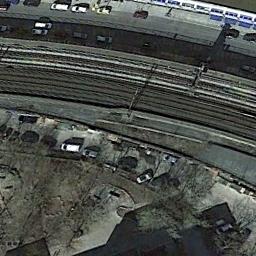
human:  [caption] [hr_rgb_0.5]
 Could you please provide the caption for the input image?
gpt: Many cars are beside the railway .

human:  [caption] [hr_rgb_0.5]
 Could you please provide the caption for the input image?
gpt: The railway is next to the parking lot .

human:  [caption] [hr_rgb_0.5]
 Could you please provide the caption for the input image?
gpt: There are two parallel railway lines here .

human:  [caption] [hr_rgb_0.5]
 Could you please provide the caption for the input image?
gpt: These railways have a clearing on one side of the railways .

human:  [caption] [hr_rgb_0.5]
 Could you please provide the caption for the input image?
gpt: There are some cars beside the railway .